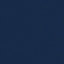
Land use / land cover class: SeaLake